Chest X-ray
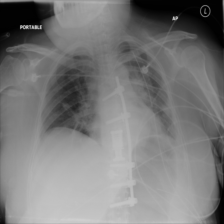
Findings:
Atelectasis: negative
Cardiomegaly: negative
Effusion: negative
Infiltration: negative
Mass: negative
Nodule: negative
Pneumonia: negative
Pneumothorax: negative
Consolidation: negative
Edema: negative
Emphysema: negative
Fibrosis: negative
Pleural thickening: negative
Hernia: negative